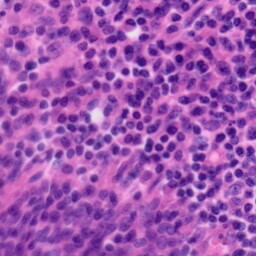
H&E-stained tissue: Tonsil